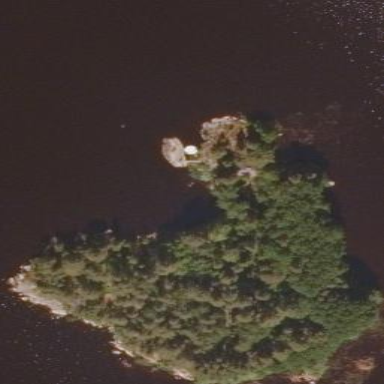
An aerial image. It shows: Island.